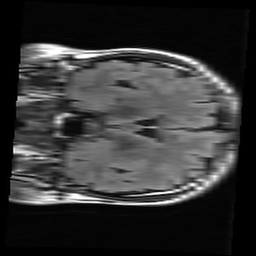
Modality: FLAIR
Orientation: coronal
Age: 27
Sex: male
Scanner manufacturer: ge
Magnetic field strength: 3 T
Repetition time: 9 s
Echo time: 0.1248 s